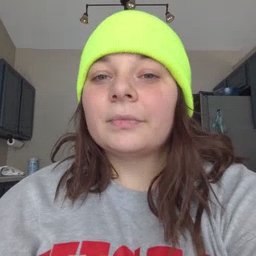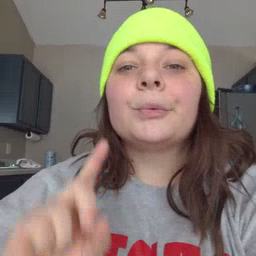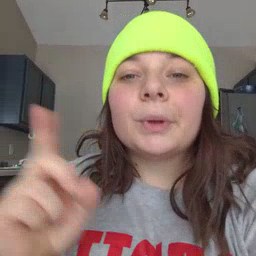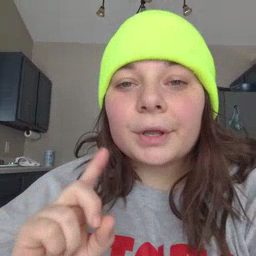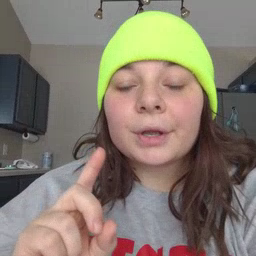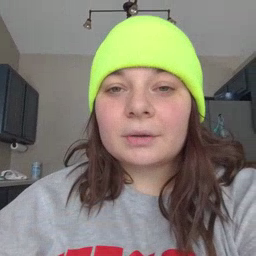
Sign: where